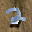
Label: 2